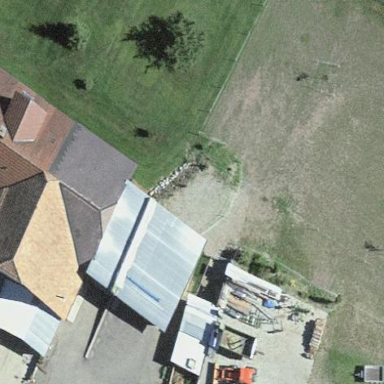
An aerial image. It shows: Farm building.